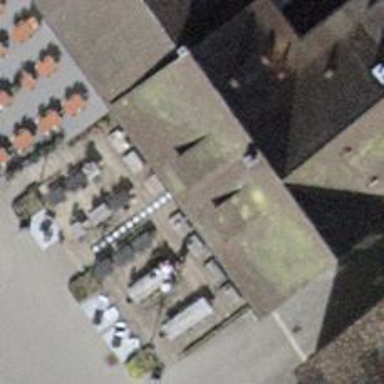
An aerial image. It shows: Cafe.